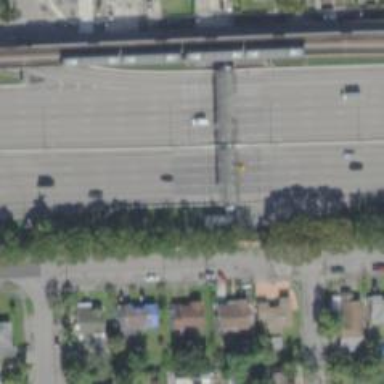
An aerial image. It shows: Toll gantry on the road.